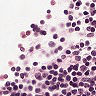
Metastatic tissue present: no